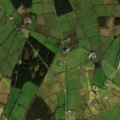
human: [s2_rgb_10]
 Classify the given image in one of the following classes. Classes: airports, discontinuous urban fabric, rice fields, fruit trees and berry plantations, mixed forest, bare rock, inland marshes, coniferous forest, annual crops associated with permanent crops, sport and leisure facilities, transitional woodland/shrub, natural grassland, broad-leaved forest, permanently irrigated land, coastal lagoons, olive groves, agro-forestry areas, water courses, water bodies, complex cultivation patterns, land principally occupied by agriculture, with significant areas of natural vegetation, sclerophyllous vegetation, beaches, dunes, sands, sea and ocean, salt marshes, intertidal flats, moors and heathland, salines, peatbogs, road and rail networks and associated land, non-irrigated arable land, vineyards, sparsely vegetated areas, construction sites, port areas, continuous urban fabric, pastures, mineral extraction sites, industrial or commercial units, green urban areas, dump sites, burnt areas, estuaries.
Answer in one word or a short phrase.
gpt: pastures, coniferous forest